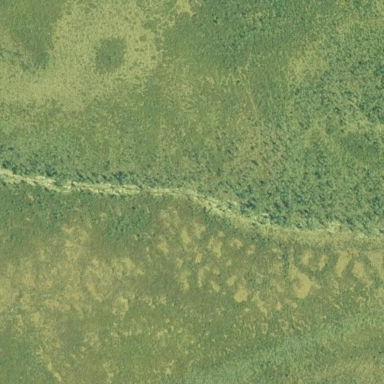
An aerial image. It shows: Forest area.